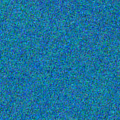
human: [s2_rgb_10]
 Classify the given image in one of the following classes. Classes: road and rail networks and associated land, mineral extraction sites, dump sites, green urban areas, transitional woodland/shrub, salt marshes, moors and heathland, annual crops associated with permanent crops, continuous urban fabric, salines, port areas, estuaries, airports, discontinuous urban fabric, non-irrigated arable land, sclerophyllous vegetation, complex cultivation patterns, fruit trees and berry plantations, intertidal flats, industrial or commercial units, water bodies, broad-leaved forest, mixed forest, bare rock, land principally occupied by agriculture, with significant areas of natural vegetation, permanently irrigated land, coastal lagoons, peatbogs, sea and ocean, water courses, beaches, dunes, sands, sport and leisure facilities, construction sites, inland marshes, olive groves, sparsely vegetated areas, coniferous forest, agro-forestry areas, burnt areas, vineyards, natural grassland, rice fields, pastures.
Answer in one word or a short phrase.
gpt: sea and ocean